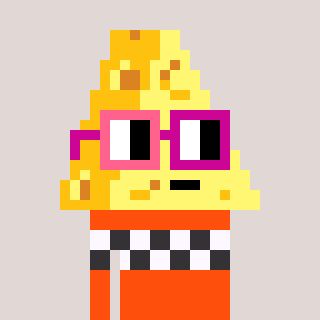
a pixel art character with square pink and red glasses, a cheese-shaped head and a orange-colored body on a warm background